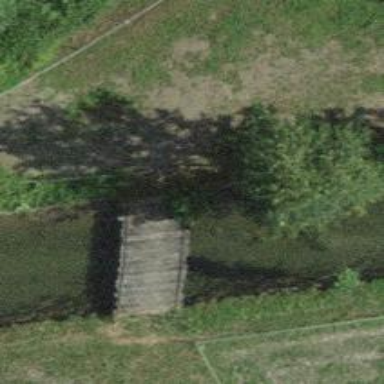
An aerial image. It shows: Path leading to bridge.